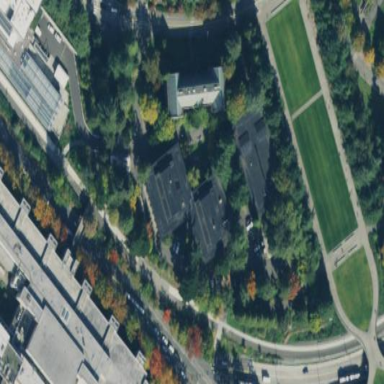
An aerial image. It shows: Building with cornsilk color and light gray roof.